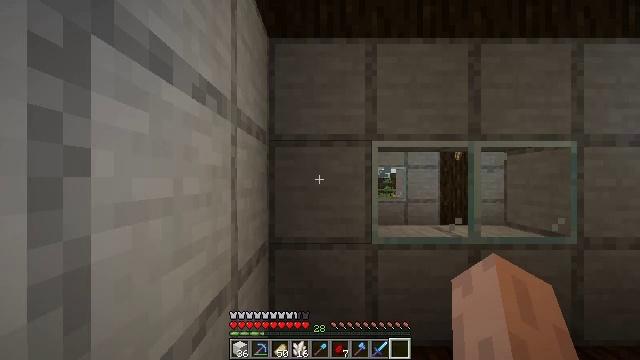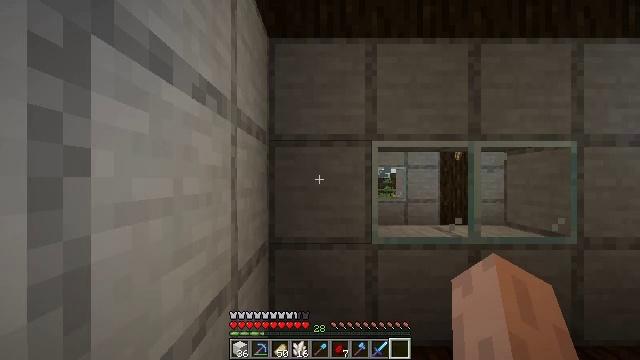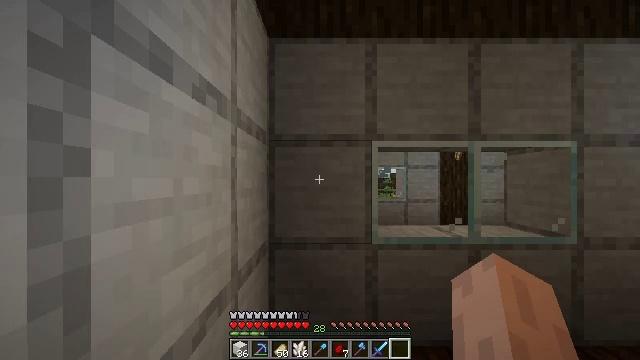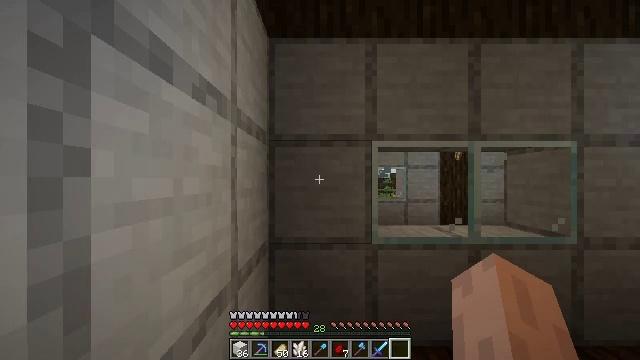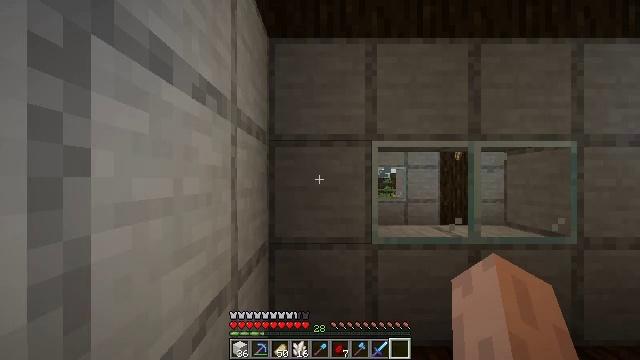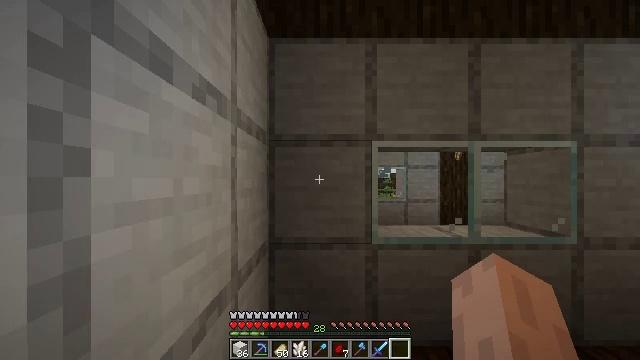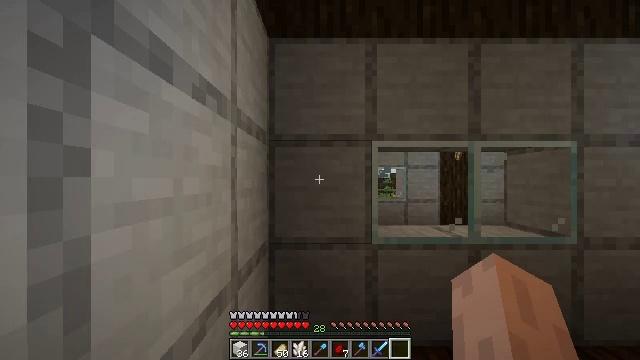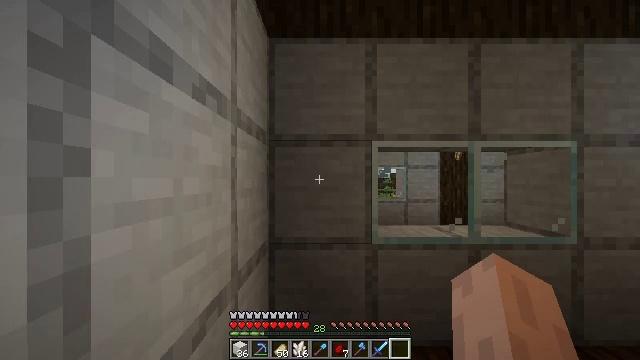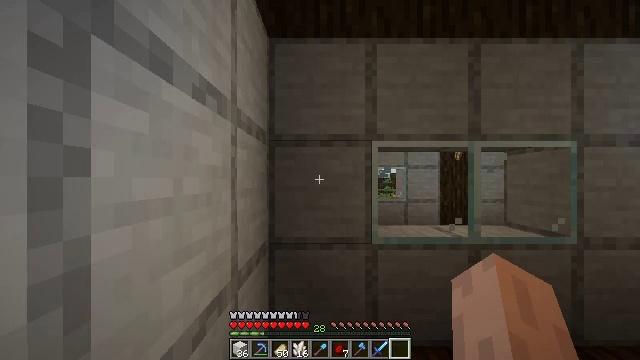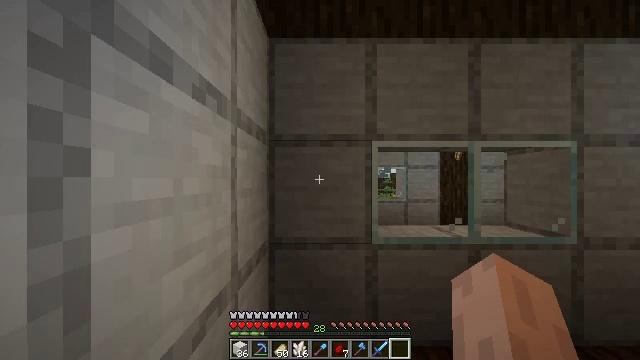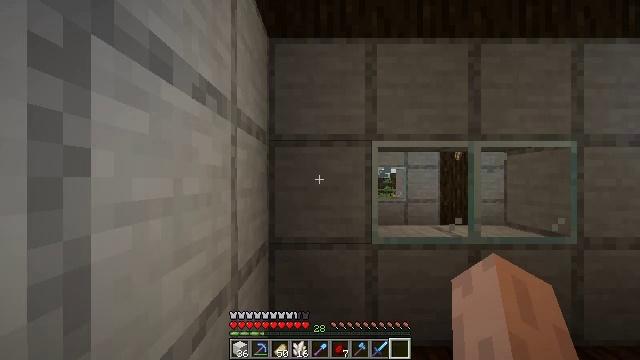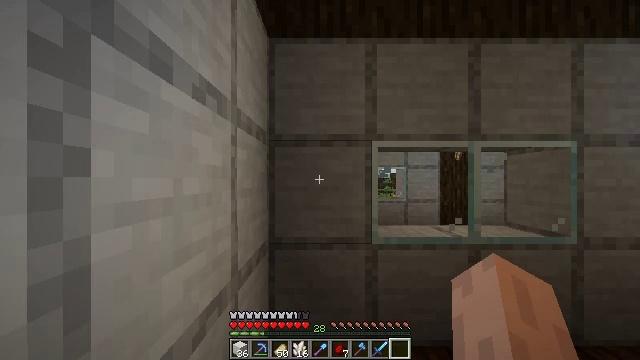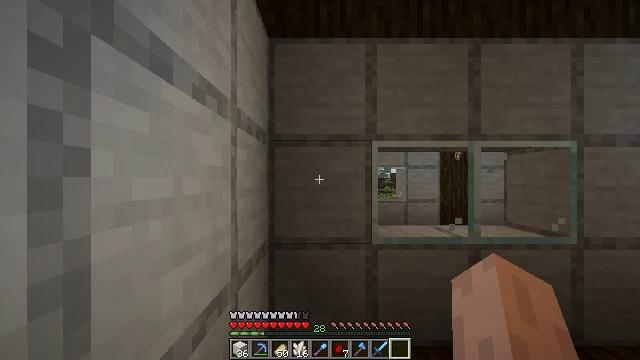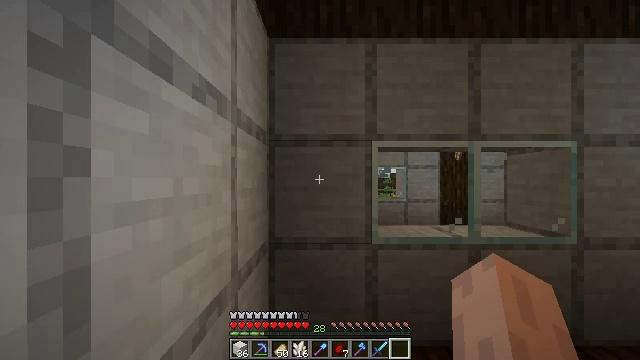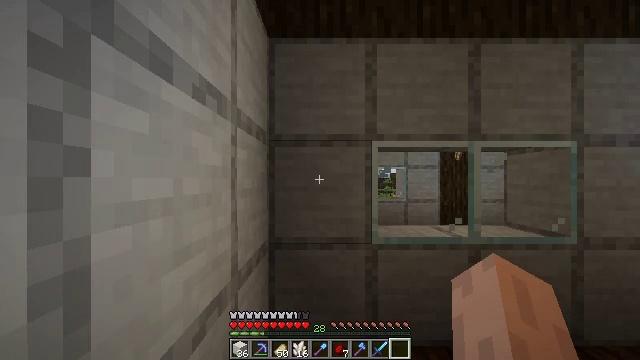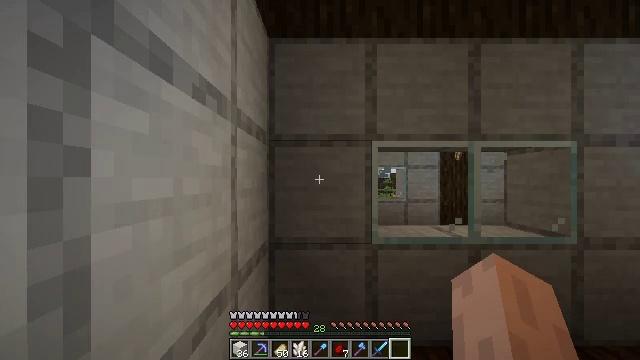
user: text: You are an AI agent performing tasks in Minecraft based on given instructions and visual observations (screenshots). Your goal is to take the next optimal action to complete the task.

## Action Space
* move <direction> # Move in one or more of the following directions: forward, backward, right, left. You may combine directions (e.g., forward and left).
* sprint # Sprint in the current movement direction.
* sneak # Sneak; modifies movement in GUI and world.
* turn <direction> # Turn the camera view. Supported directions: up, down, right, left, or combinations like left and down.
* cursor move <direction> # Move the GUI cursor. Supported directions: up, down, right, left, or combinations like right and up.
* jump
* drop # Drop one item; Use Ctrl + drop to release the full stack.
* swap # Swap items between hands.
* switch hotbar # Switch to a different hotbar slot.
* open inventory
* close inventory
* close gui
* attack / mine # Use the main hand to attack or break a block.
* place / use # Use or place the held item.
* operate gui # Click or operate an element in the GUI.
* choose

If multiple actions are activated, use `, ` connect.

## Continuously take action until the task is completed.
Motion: motion action
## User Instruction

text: Produce green dye by cooking cactus.
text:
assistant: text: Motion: no_op
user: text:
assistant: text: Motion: no_op
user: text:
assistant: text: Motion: no_op
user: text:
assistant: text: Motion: no_op
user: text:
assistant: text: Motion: no_op
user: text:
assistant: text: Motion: no_op
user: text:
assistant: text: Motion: no_op
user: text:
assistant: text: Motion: no_op
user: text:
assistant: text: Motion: no_op
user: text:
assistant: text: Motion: no_op
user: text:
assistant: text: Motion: no_op
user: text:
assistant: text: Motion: no_op
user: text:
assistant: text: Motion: no_op
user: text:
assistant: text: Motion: no_op
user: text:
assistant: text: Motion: no_op
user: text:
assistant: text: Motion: no_op
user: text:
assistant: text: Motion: no_op
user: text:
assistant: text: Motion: no_op
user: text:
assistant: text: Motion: no_op
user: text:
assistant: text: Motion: no_op
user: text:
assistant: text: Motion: no_op
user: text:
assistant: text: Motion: no_op
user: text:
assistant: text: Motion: no_op
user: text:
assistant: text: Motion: no_op
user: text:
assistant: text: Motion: no_op
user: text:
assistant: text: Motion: no_op
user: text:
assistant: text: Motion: no_op
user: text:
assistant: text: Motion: no_op
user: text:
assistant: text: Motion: no_op
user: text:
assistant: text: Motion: no_op